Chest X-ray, AP view. Patient: 16 years old, sex M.
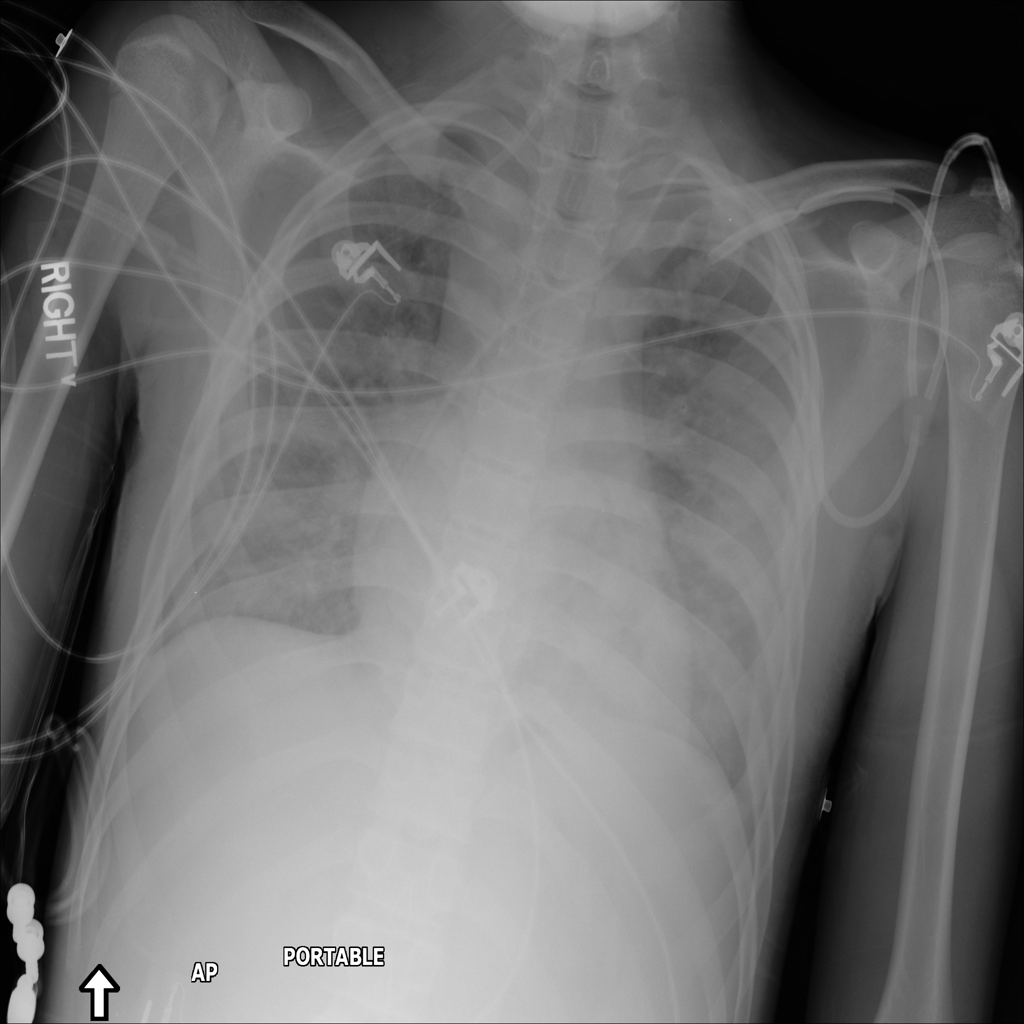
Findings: Effusion, Infiltration